Interaction volume radius: 5 \u00c5
Interaction volume height: 25 \u00c5
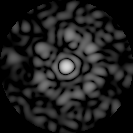
Disorder parameter: 0.7385